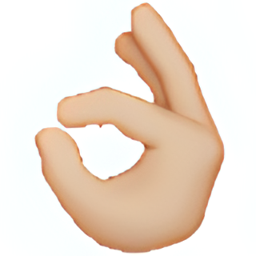
Name: ok hand sign
Emoji: 👌🏼
Group: People & Body
Sub-group: hand-fingers-partial